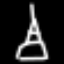
Label: The Eiffel Tower